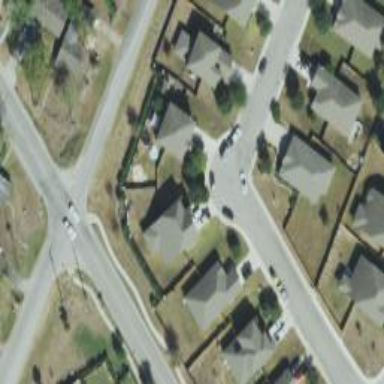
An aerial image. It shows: Residential road with separate asphalt sidewalk.